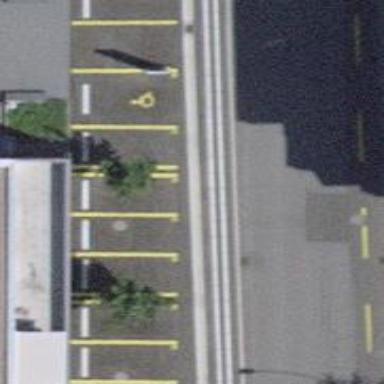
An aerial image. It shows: Sidewalk.